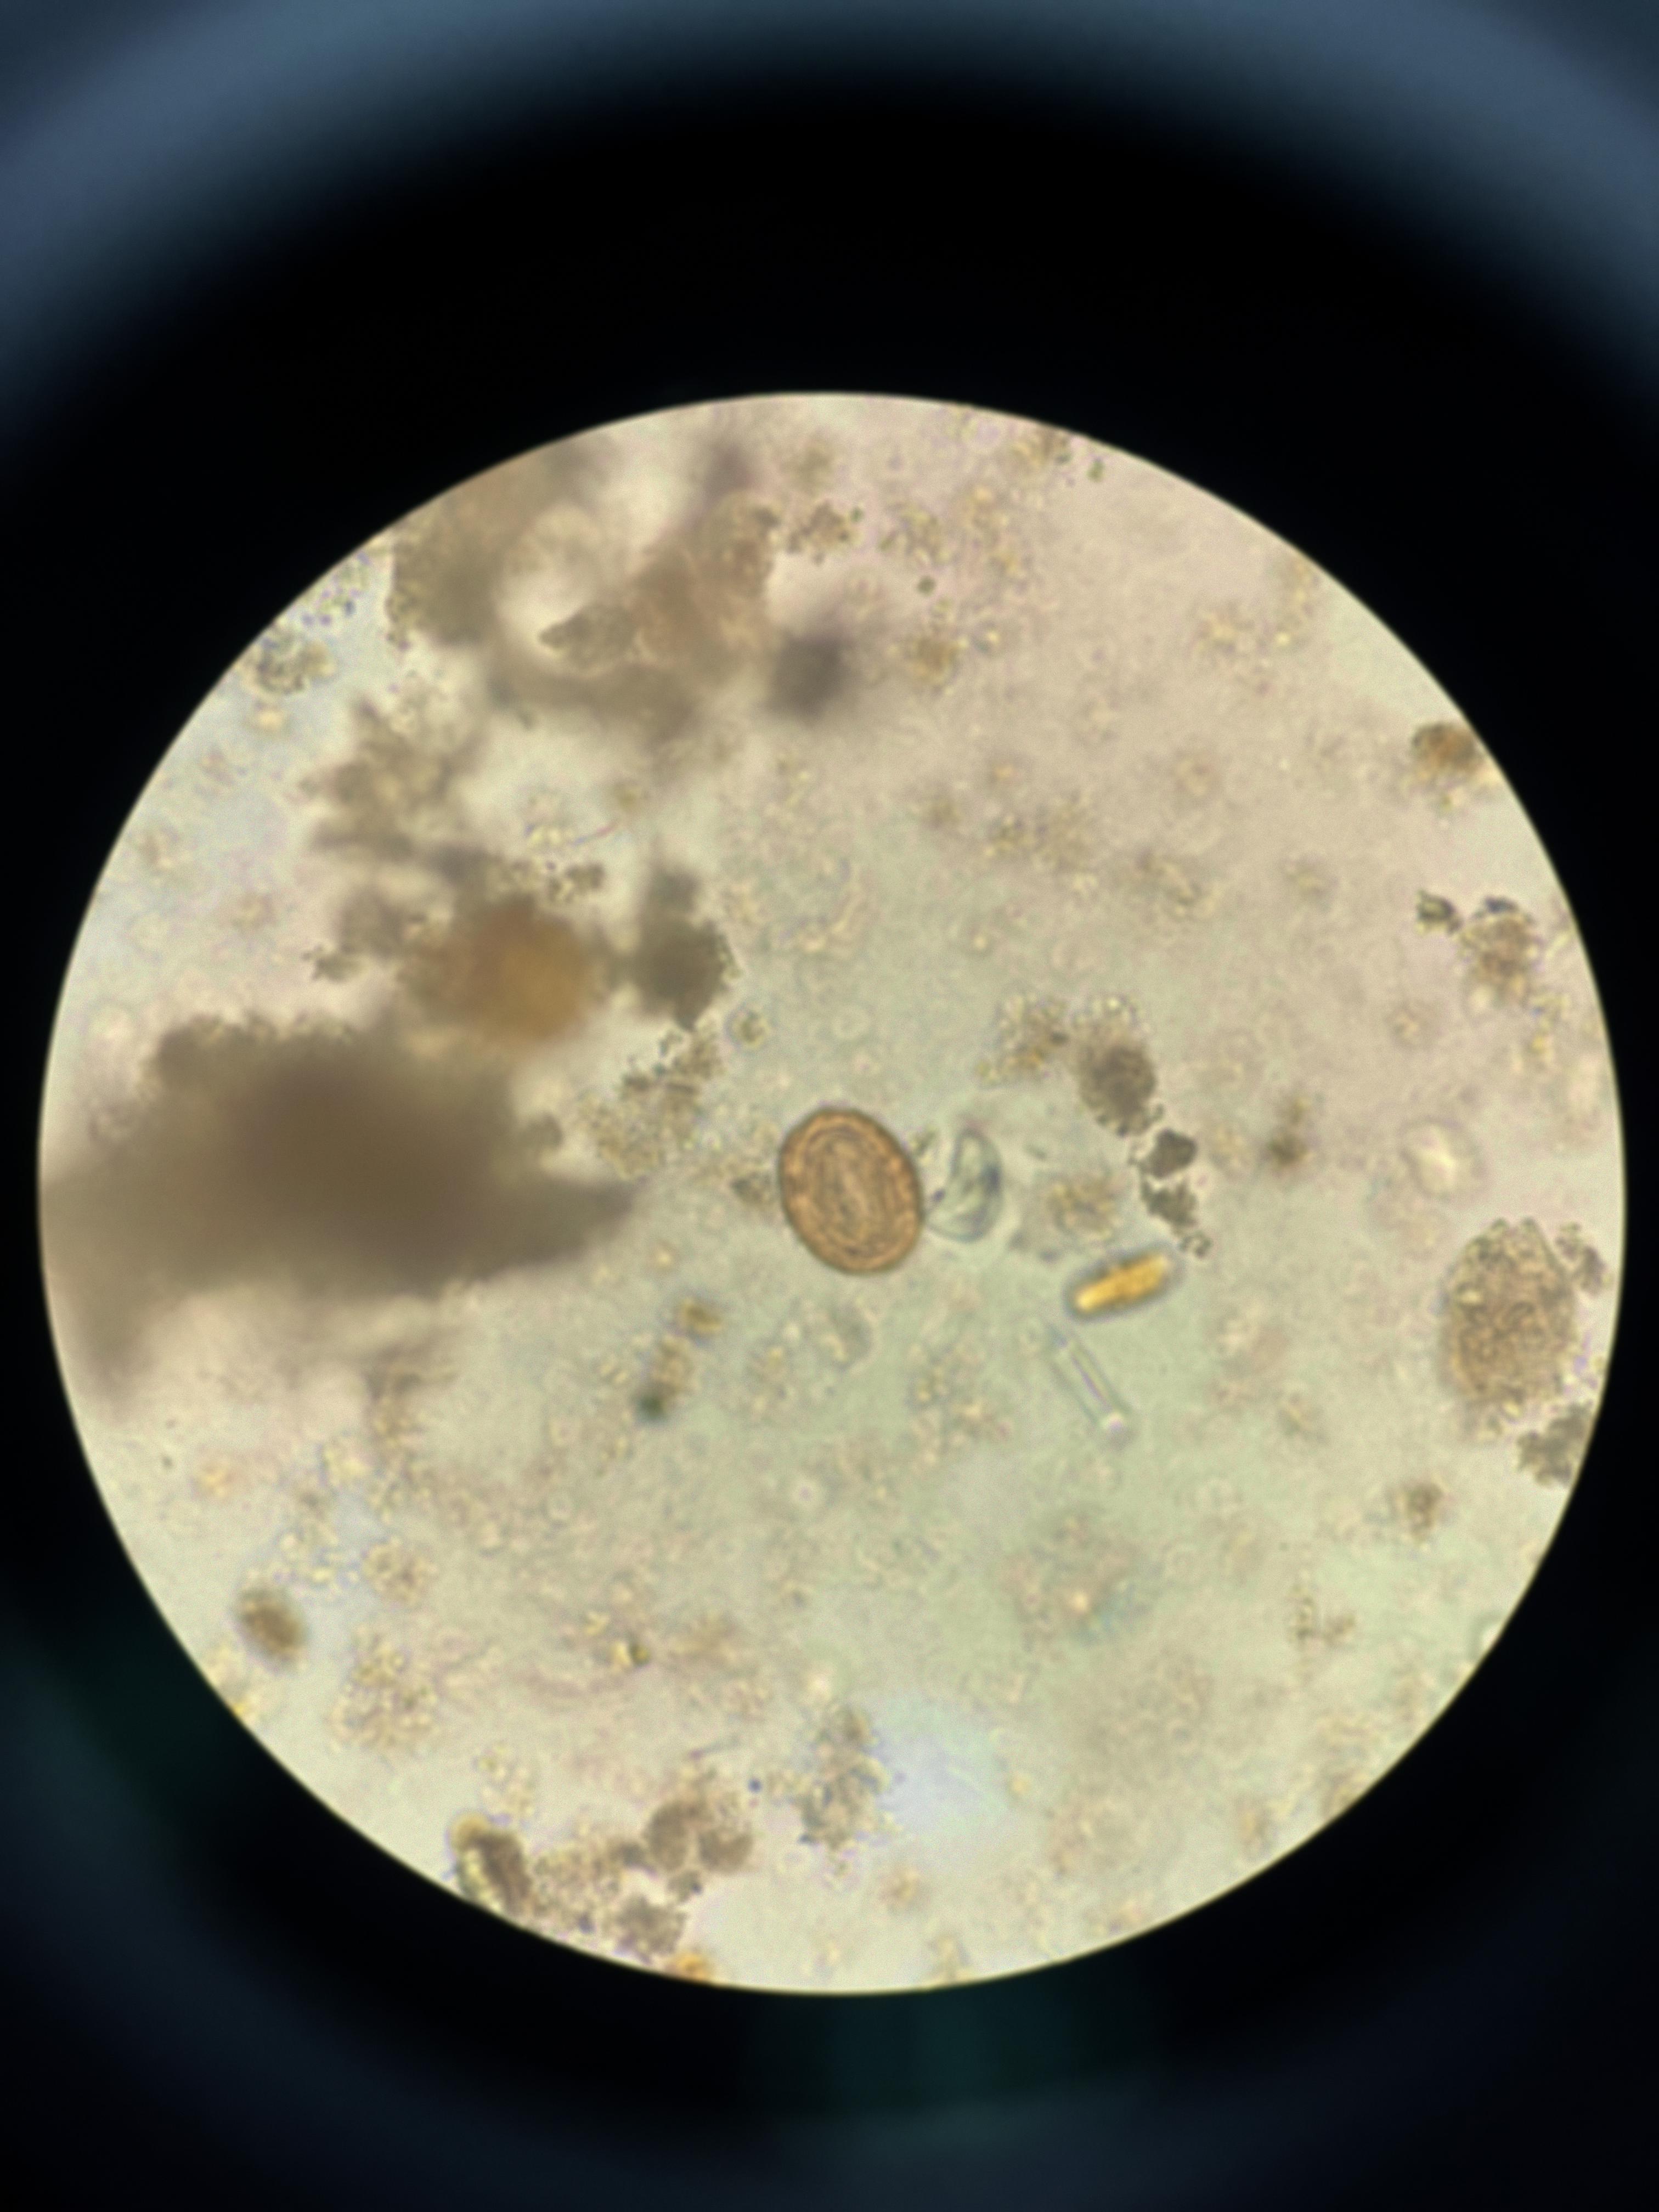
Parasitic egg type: Ascaris lumbricoides